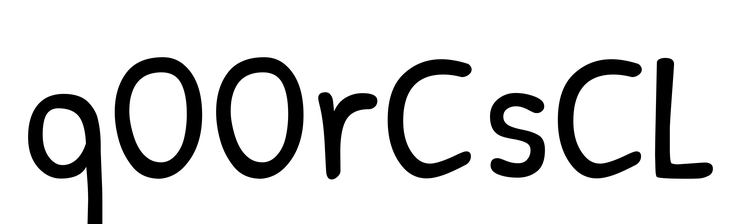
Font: PatrickHand-Regular